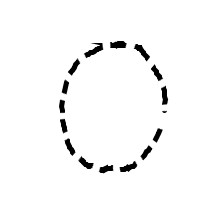
Shape: circle